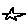
Label: star